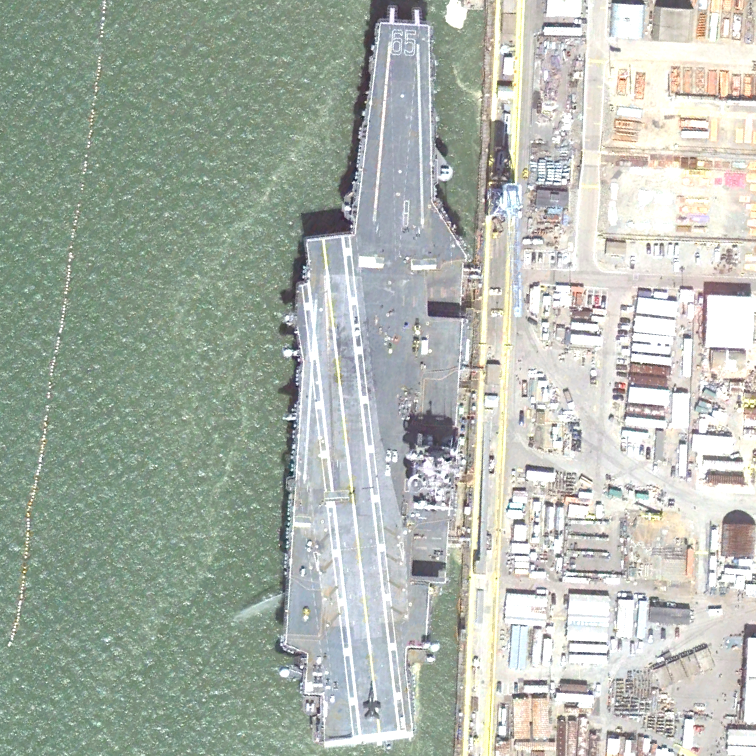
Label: aircraft_carrier